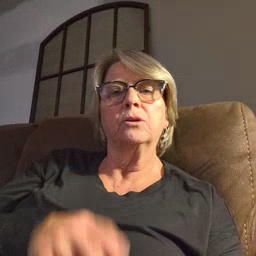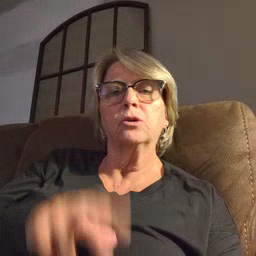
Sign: bye